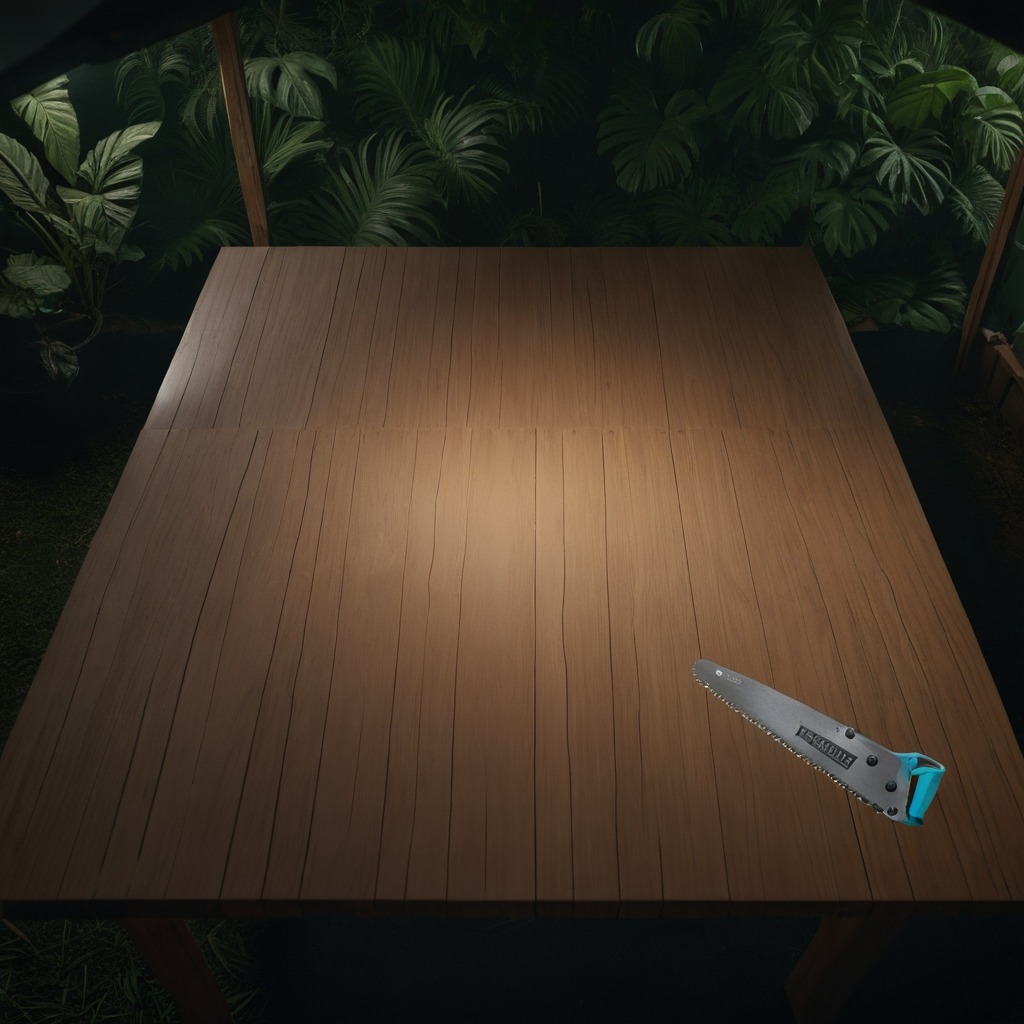
A metal saw is lying on the wooden table in the dark.